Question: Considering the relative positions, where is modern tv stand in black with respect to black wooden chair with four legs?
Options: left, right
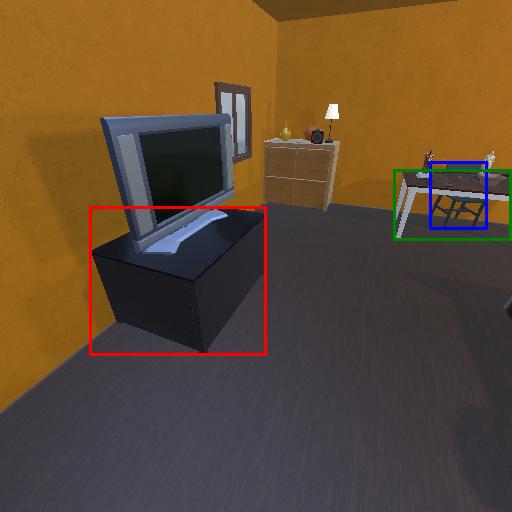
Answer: left